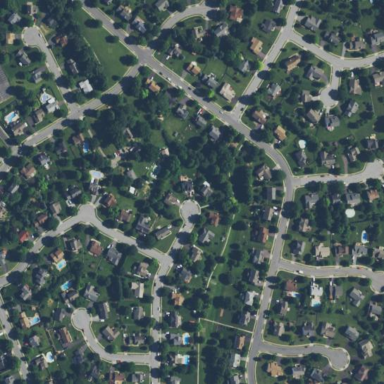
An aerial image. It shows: Residential area within neighborhood.